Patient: sex F, age 59
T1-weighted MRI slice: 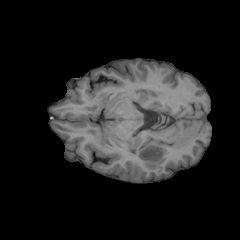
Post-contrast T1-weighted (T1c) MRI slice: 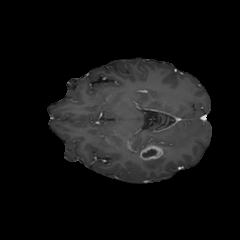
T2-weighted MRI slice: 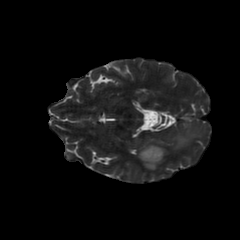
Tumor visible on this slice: yes
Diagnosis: Glioblastoma, IDH-wildtype
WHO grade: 4